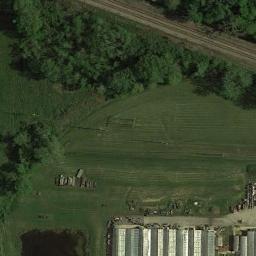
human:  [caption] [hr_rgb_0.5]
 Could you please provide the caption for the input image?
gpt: There are several buildings and many trees in the meadow .

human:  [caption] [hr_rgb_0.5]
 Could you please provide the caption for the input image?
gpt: This meadow has dense grasses, Some trees and some buildings and a railway is next to the meadow .

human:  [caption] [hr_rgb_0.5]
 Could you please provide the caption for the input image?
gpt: There are several trees on the grass .

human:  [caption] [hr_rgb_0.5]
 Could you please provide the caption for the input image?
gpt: There is a road and some trees next to the meadow .

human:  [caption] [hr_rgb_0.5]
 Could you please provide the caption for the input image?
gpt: There are many green trees and some buildings around the meadow .